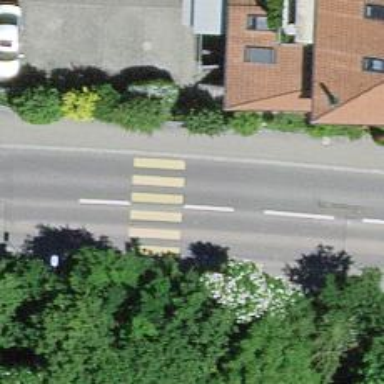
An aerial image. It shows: Marked crossing on the road.